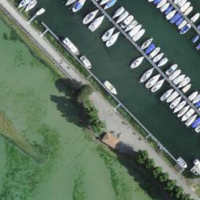
EUNIS habitat code: 14
Species observed at this site:
Delichon urbicum
Mergus serrator
Acorus calamus
Hirundo rustica